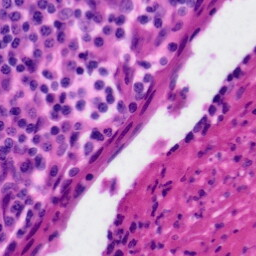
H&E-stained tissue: Tonsil